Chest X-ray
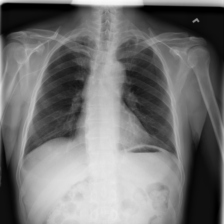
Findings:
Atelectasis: negative
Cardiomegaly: negative
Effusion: negative
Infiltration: negative
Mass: negative
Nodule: negative
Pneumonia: negative
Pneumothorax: negative
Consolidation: negative
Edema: negative
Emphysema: negative
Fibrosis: negative
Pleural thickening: negative
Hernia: negative